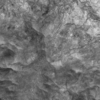
Label: not_dusty